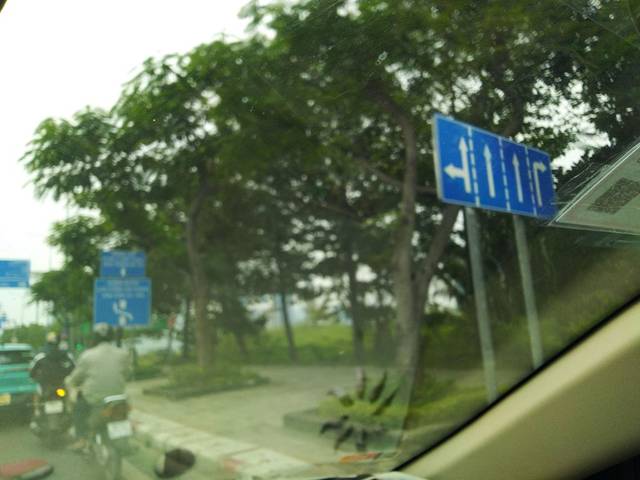
Region: Vietnam
Coordinates: 10.772, 106.717